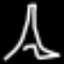
Label: The Eiffel Tower